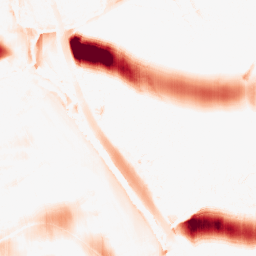
Category: morphological
Decomposition family: morphological_ellipse
Decomposition parameters: operation: opening
width: 50
height: 10
Upsampling method: lanczos
Upsampling parameters: scale: 8
Upsampling scale: 8